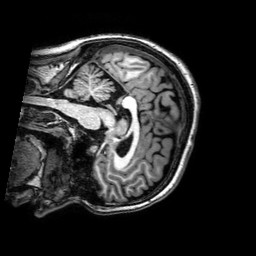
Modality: T1w
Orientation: sagittal
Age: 26
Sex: female
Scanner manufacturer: philips
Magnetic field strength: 3 T
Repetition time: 8.2 s
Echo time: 0.0037 s